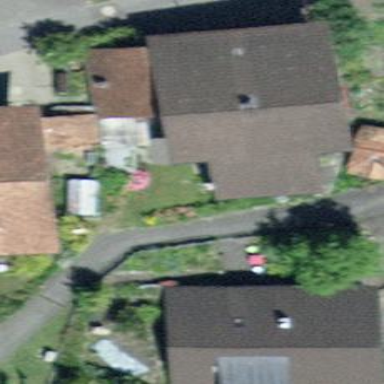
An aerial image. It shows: Residential building.